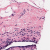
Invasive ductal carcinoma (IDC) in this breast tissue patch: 0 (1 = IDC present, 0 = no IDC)